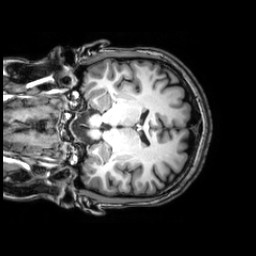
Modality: T1w
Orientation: coronal
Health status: healthy
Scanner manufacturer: philips
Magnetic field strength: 3 T
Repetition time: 0.00769 s
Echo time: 0.003501 s